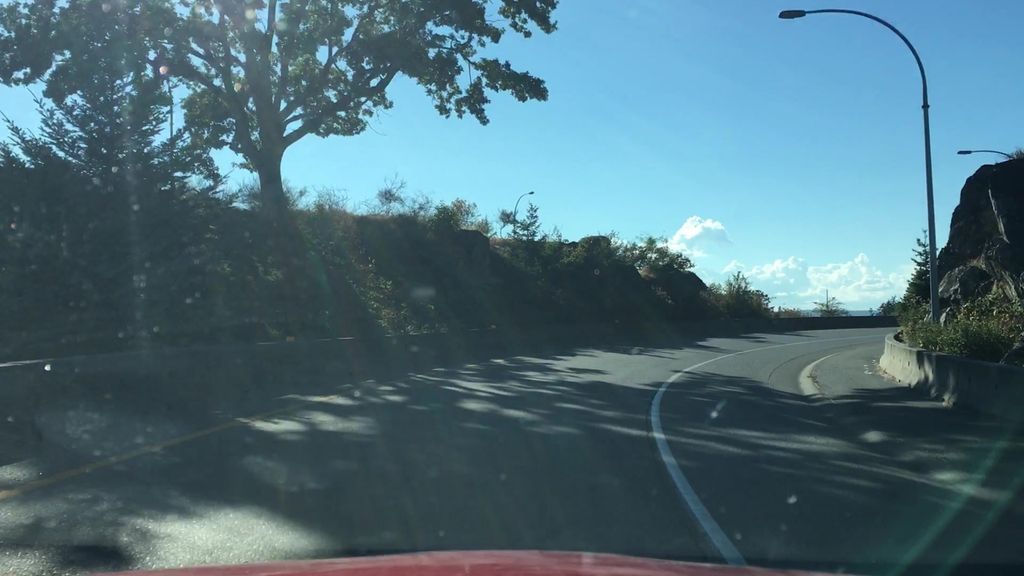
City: victoria